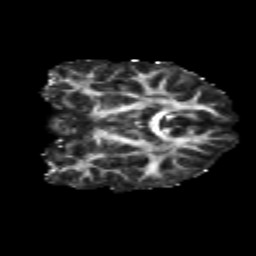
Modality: FA
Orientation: coronal
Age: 13
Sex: female
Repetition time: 9.4 s
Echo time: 0.089 s